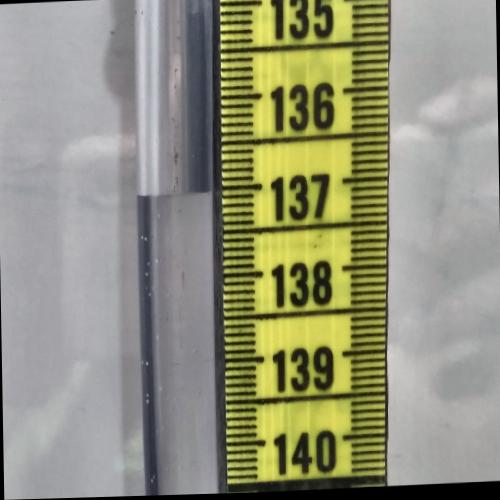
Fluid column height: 137.0 cm